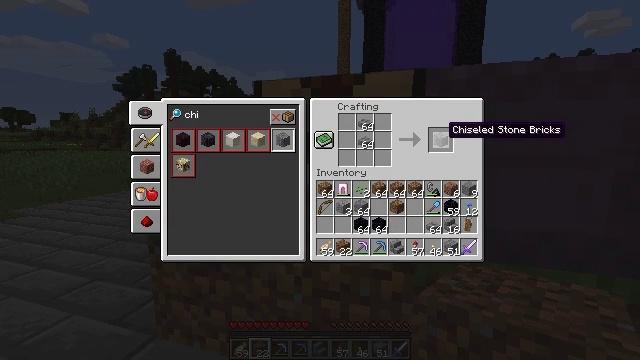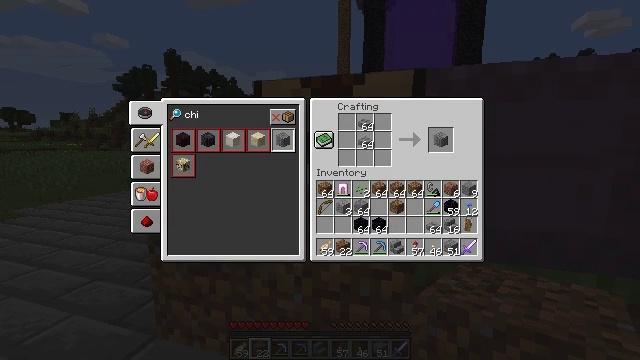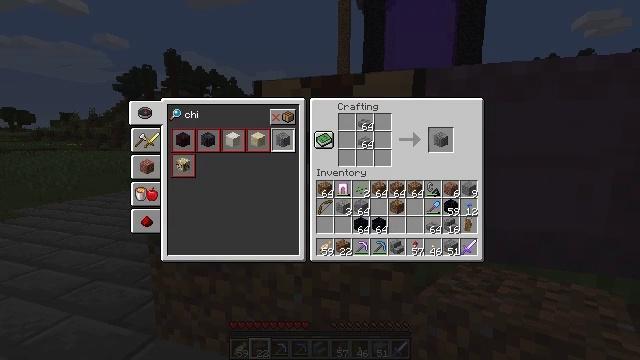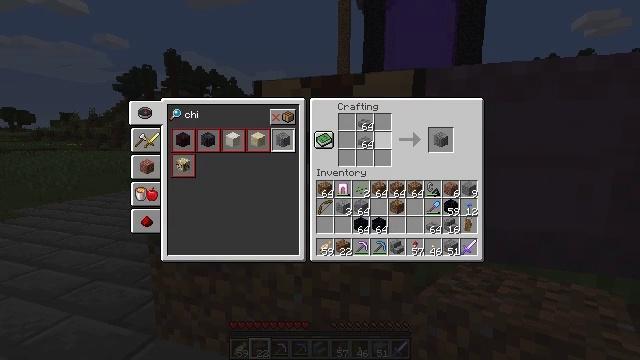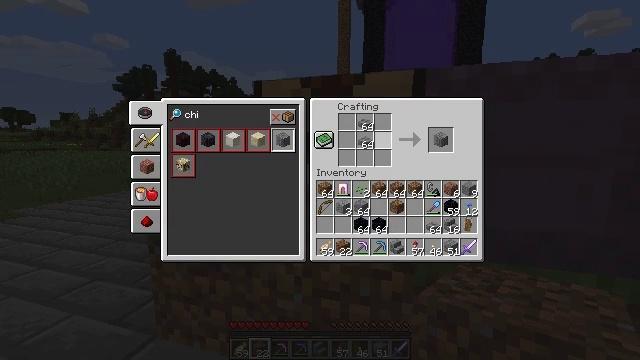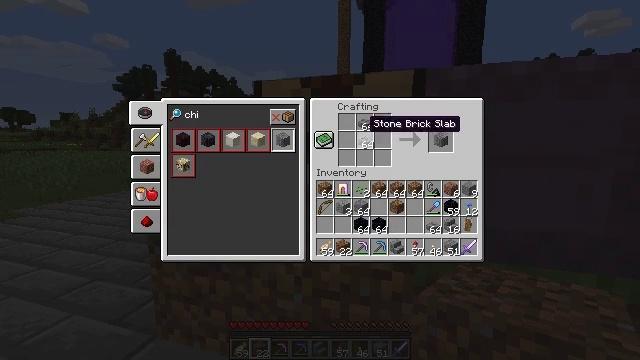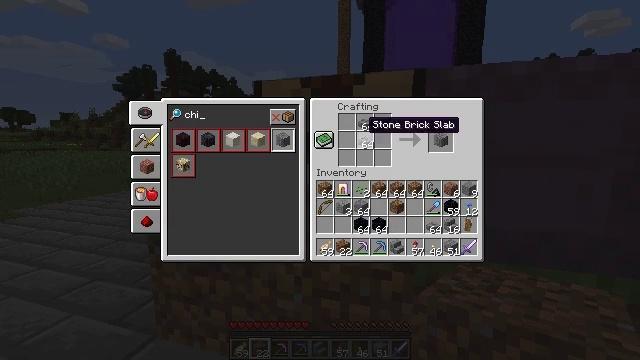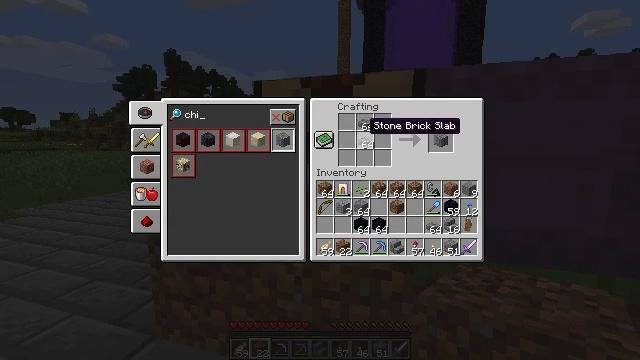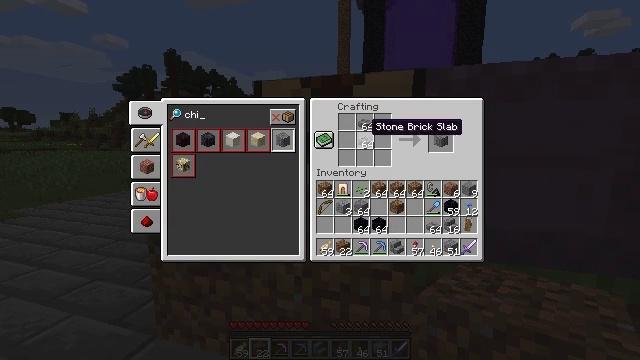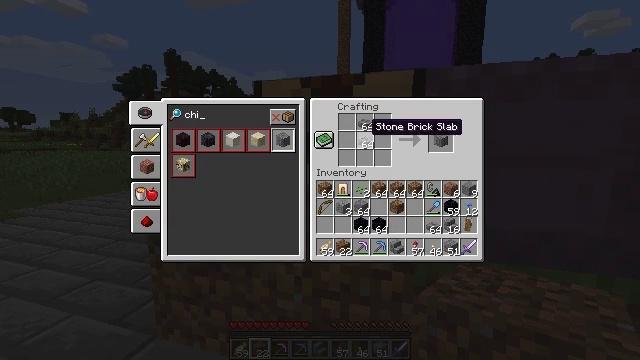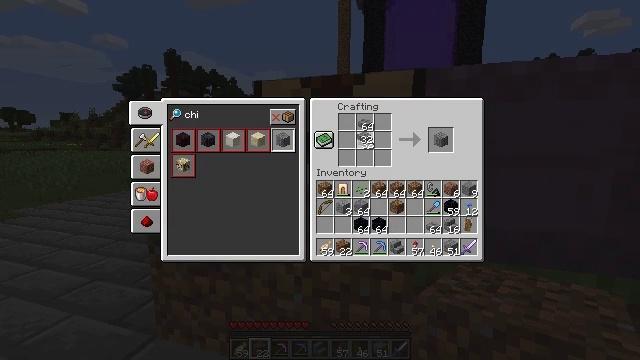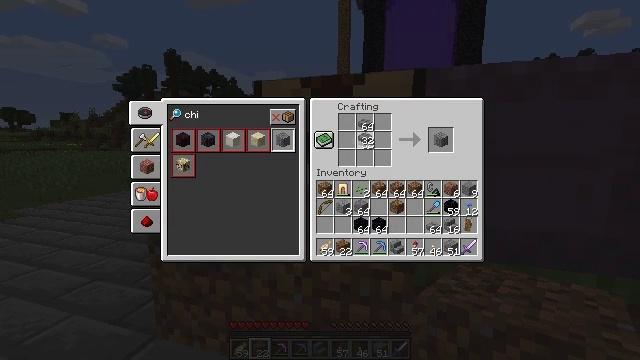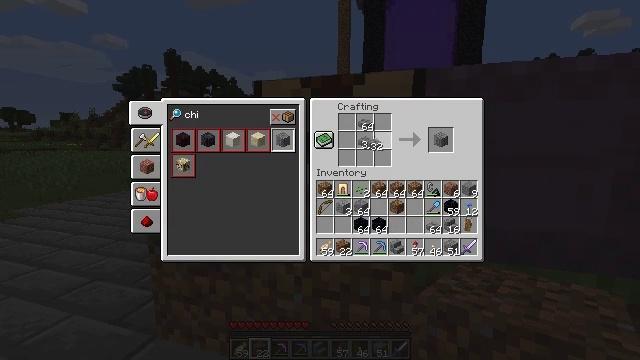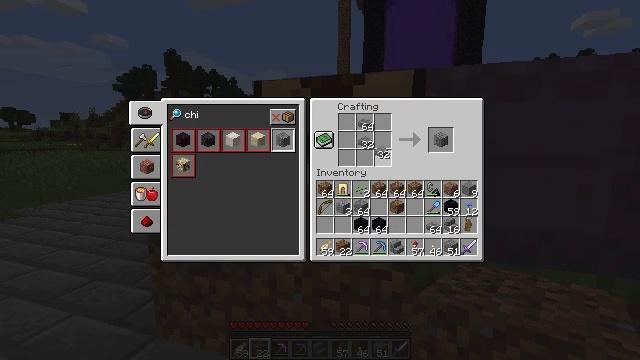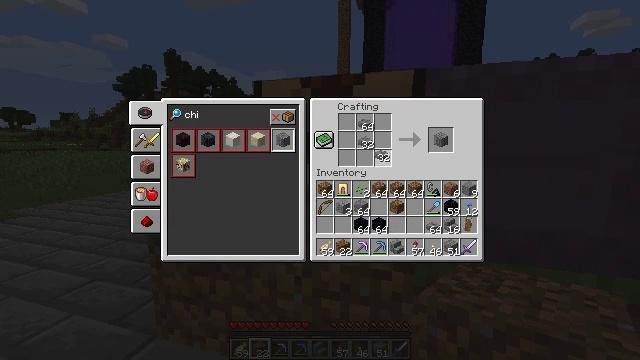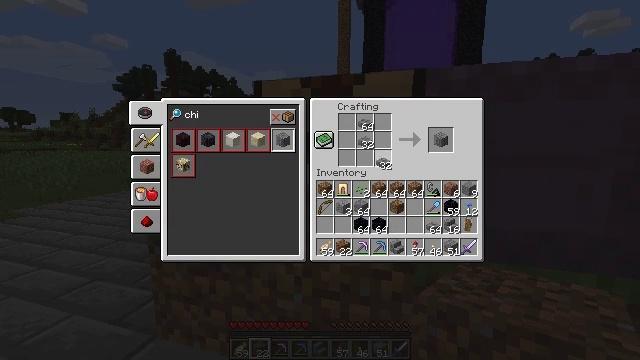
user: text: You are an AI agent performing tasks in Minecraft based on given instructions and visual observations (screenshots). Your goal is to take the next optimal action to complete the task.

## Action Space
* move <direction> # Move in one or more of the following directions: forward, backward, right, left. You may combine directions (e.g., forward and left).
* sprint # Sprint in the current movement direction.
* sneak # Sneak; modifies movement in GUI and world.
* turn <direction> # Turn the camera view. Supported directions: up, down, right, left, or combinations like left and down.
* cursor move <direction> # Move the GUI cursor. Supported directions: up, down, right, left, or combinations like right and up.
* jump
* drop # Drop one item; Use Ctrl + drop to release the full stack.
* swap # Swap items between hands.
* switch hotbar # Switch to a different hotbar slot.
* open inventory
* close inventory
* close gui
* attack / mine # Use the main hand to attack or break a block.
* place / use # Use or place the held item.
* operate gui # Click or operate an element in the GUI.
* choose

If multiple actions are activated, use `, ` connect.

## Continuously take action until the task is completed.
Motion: motion action
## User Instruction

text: Interact with the crafting table to craft chiseled stone bricks.
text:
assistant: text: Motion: cursor move left
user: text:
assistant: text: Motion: cursor move left
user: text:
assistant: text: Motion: cursor move left
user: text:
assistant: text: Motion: cursor move left
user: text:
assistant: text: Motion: cursor move left
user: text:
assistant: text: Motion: no_op
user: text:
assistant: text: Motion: no_op
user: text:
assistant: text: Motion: no_op
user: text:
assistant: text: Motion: no_op
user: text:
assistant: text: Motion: choose
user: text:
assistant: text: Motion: choose
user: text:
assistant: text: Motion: cursor move right
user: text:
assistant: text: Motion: cursor move down
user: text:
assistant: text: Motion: no_op
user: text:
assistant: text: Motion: cursor move down
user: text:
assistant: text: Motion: cursor move right and down
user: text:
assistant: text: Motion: cursor move down
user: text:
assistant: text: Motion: cursor move down
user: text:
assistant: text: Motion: no_op
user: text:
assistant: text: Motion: no_op
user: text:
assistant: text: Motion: no_op
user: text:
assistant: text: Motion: no_op
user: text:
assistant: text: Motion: no_op
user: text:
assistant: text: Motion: operate gui
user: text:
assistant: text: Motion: operate gui
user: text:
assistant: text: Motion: no_op
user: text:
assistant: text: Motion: no_op
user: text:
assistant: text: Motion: cursor move up
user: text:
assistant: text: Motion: cursor move up
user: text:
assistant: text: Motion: cursor move left and up